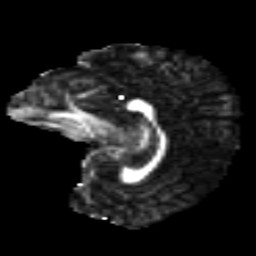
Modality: FA
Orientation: sagittal
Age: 14
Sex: male
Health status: ill
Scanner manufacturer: ge
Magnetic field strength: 3 T
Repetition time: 6.888 s
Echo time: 0.0812 s